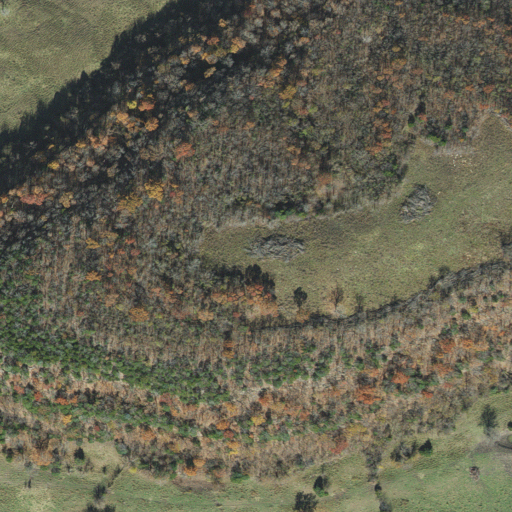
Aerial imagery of mountain in Arkansas named Pate Mountain containing deciduous forest, pasture, and mixed forest